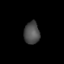
Tissue: lung
Cell type: Others
Senescence score: 0.2057
Nuclear area (px): 343
Mean DAPI intensity: 76.519